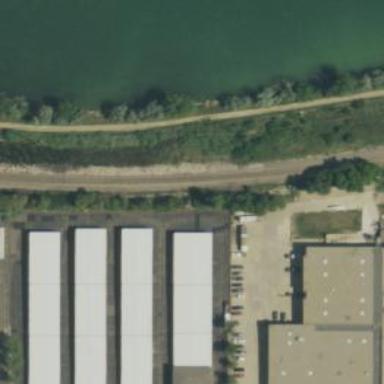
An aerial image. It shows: Self-storage area designated for storage.